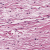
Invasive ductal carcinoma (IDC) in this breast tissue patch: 0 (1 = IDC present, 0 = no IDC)